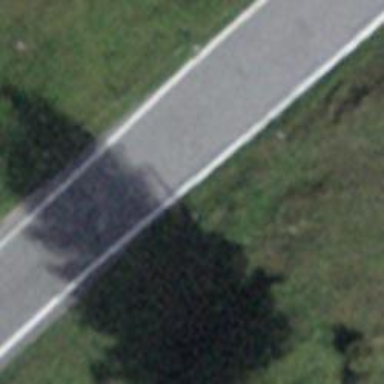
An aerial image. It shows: Secondary road with asphalt surface and no sidewalks.